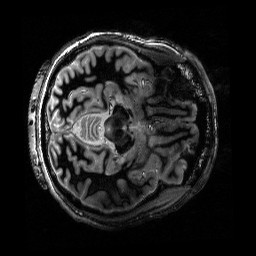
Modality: T1w
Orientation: axial
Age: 30
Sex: male
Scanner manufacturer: siemens
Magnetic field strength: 6.98 T
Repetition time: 4.5 s
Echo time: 0.00337 s